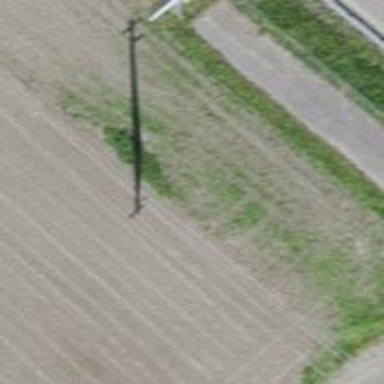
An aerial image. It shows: Concrete power pole.